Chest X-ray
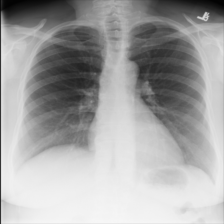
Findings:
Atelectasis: negative
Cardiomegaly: negative
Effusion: negative
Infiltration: negative
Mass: negative
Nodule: negative
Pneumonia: negative
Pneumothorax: negative
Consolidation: negative
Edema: negative
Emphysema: negative
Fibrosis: negative
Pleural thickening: negative
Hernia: negative